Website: lowes
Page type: address-validator
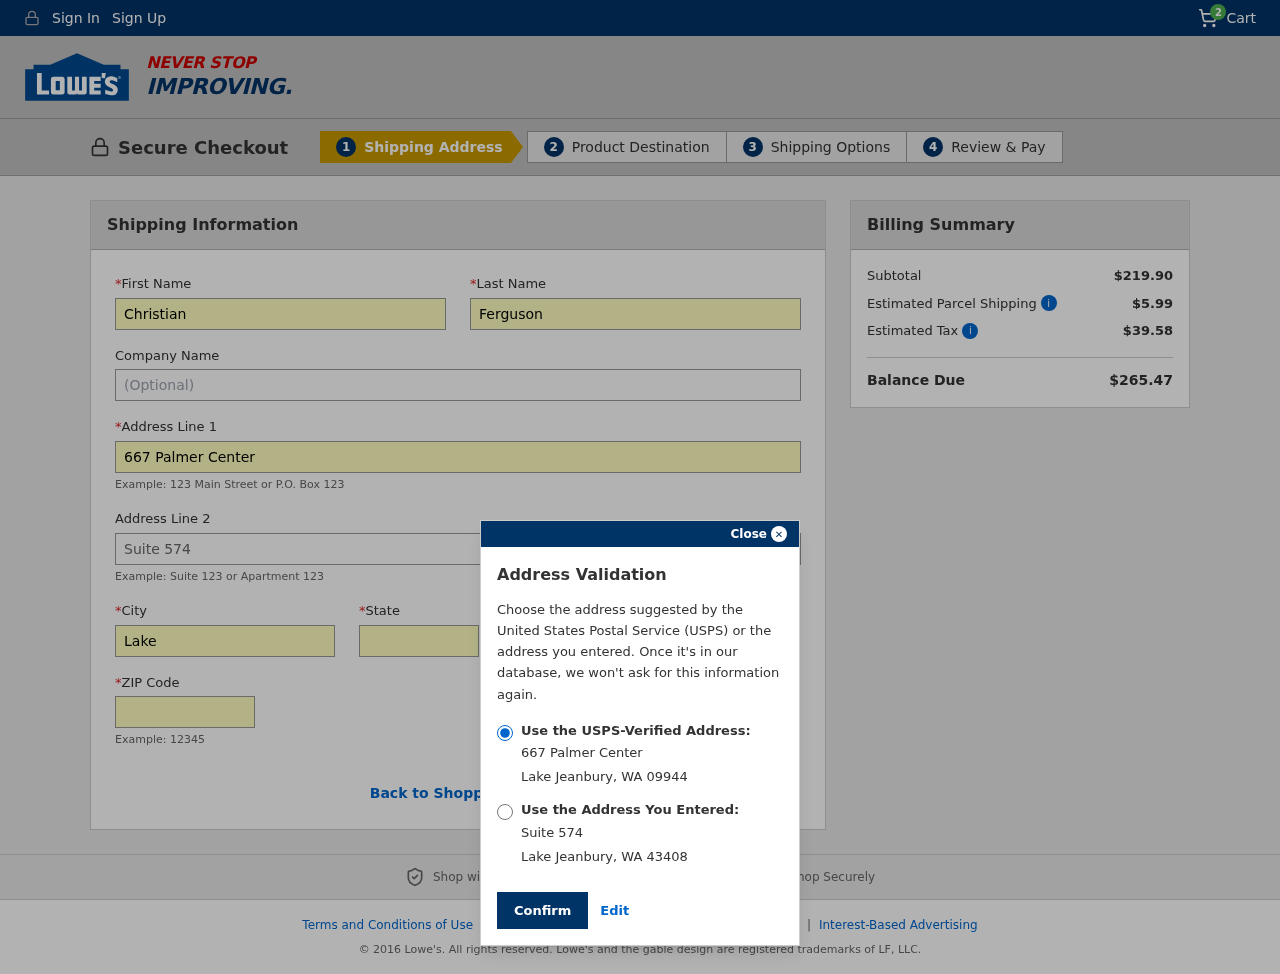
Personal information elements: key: PII_CITY
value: Lake Jeanbury
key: PII_FIRSTNAME
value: Christian
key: PII_LASTNAME
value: Ferguson
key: PII_POSTCODE
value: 09944
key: PII_POSTCODE2
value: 43408
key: PII_STATE
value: Washington
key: PII_STATE_ABBR
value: WA
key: PII_STREET
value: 667 Palmer Center
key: PII_STREET2
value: Suite 574
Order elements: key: ORDER_NUM_ITEMS
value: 2
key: ORDER_SUBTOTAL
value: $219.90
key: ORDER_SHIPPING_COST
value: $5.99
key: ORDER_TAX
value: $39.58
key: ORDER_TOTAL
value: $265.47